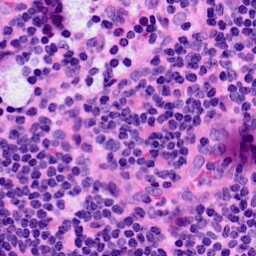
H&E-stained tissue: LymphNode